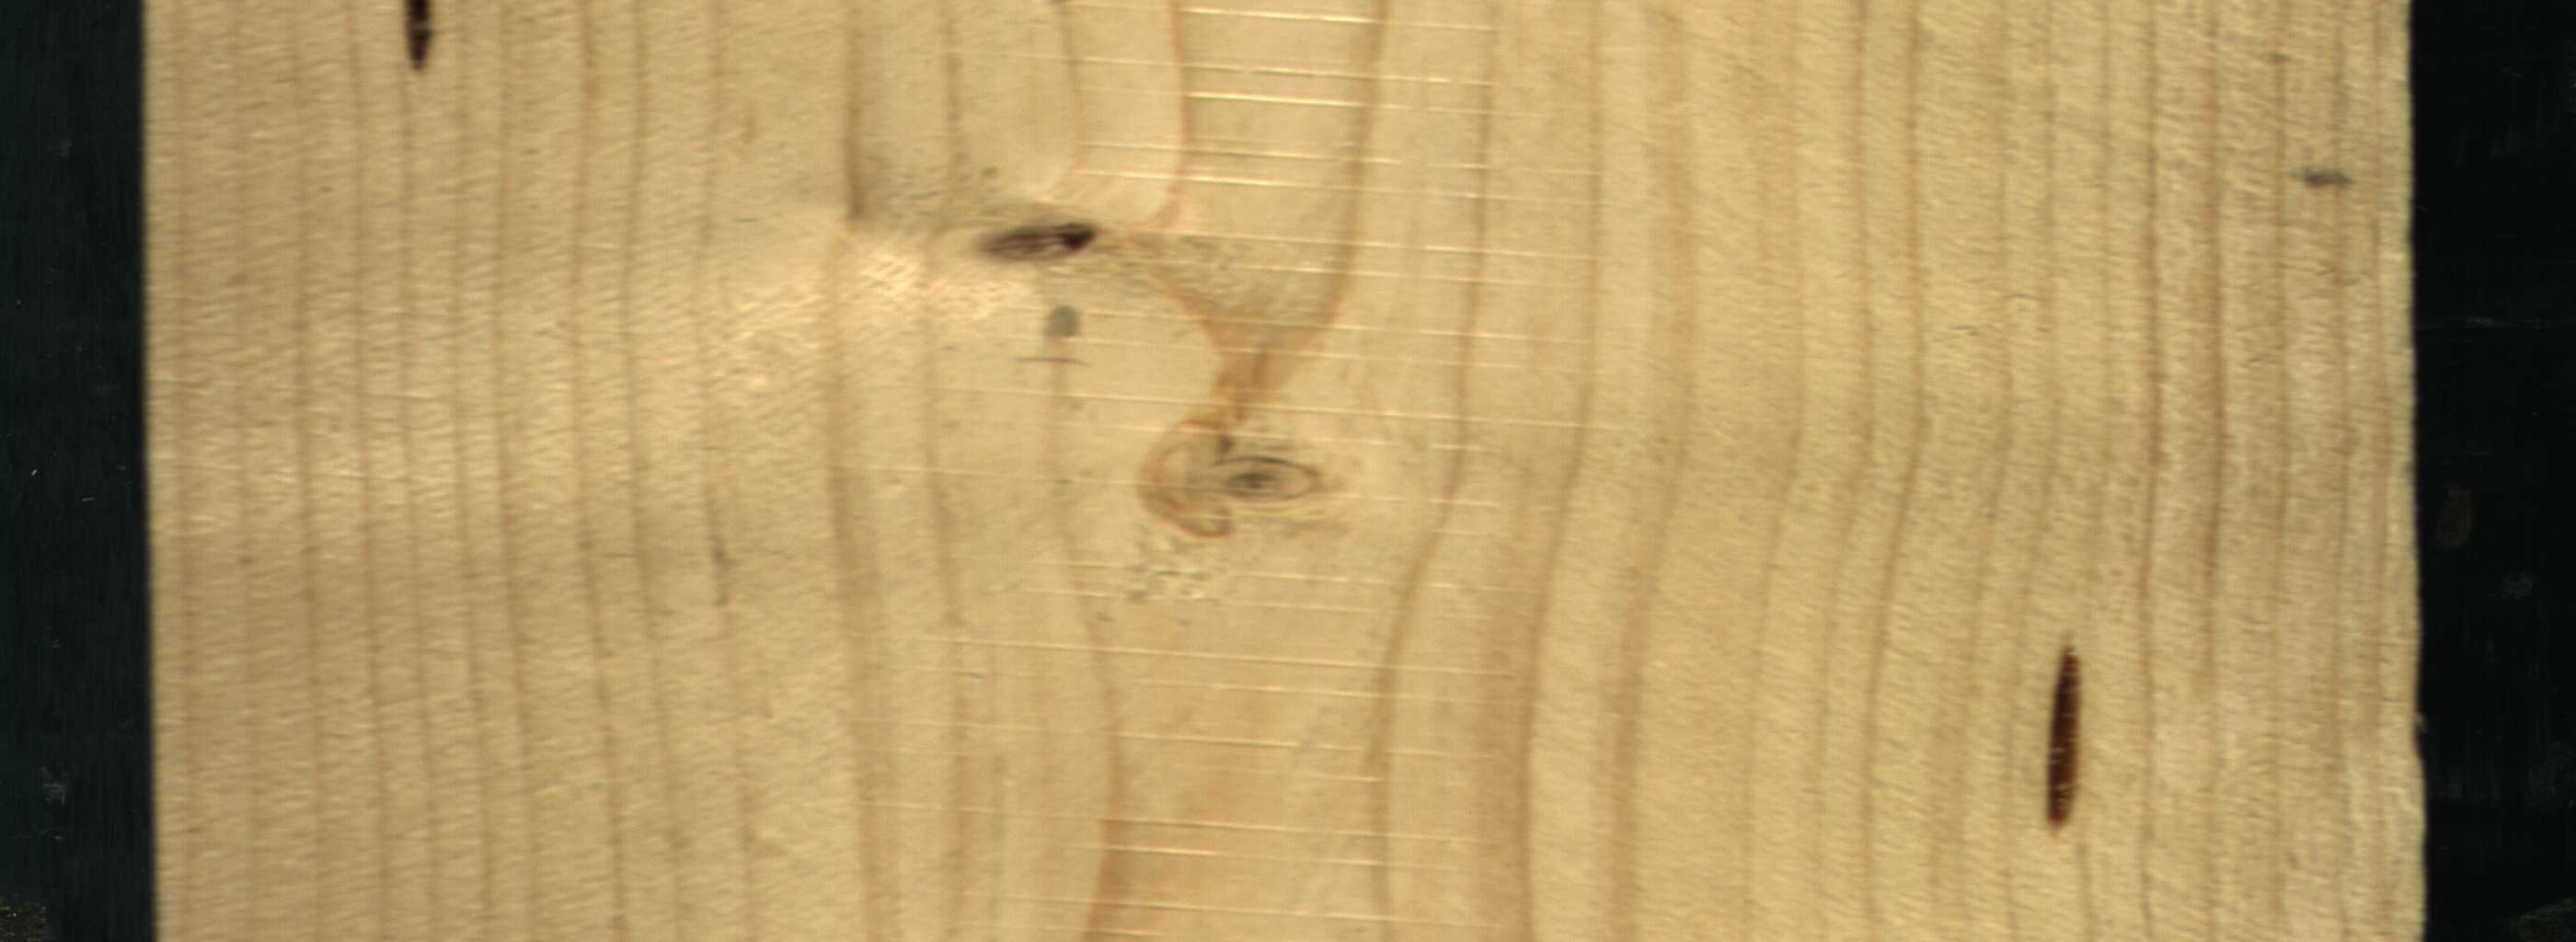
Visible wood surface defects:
resin
resin
Live_Knot
Live_Knot